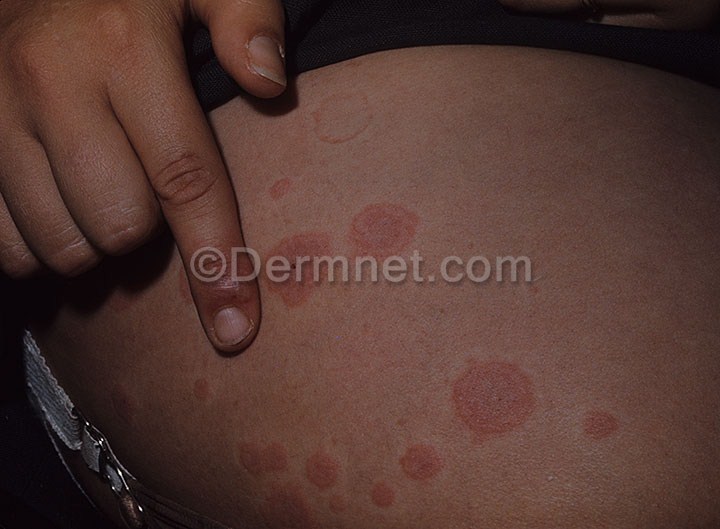
Disease: Vasculitis Photos